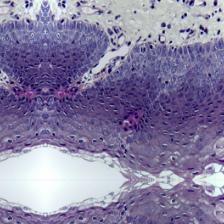
Diagnosis: Normal